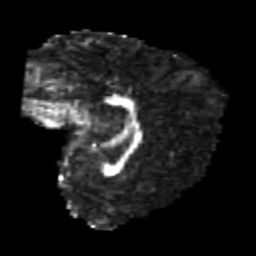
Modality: FA
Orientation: sagittal
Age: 22
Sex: female
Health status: healthy
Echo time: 0.074 s